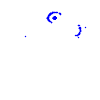
Particle: proton